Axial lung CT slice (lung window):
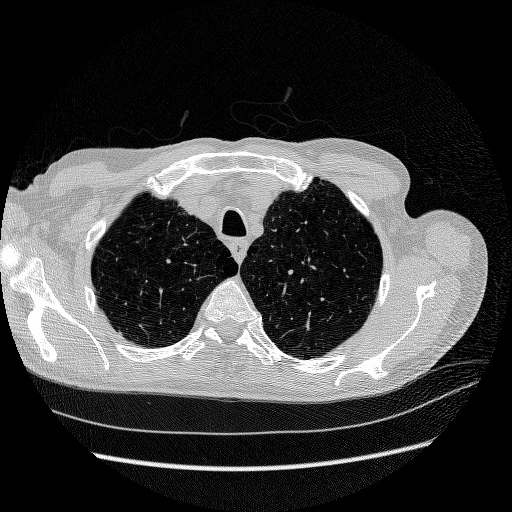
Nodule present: no